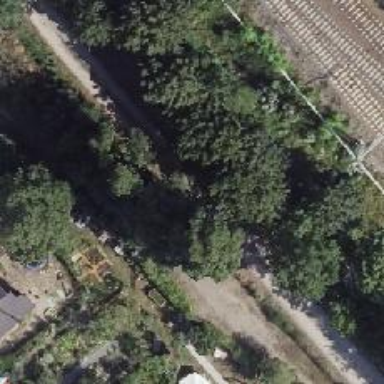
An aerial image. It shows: Spur railway service with 1 track. It is abandoned historic railway line.